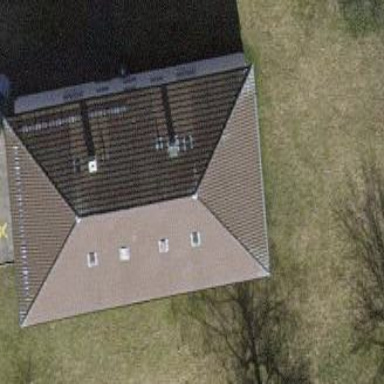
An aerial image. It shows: Hipped roof on apartment building.